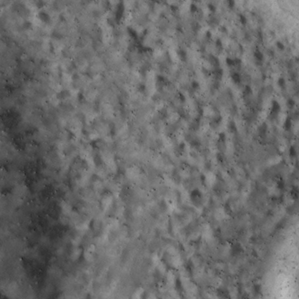
Label: non_frost